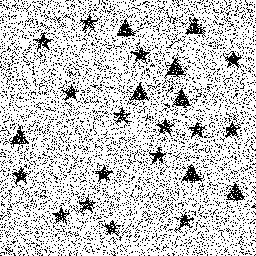
Squares: 0
Triangles: 8
Stars: 16
Total shapes: 24